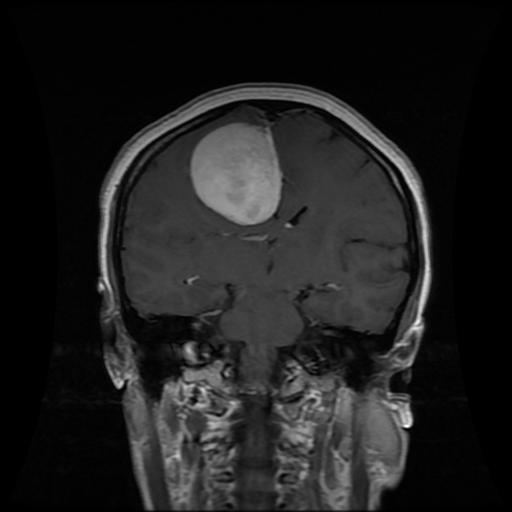
Label: meningioma